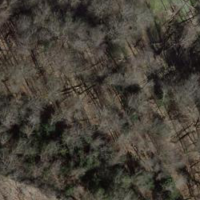
EUNIS habitat code: 41
Species observed at this site:
Rhamnus cathartica